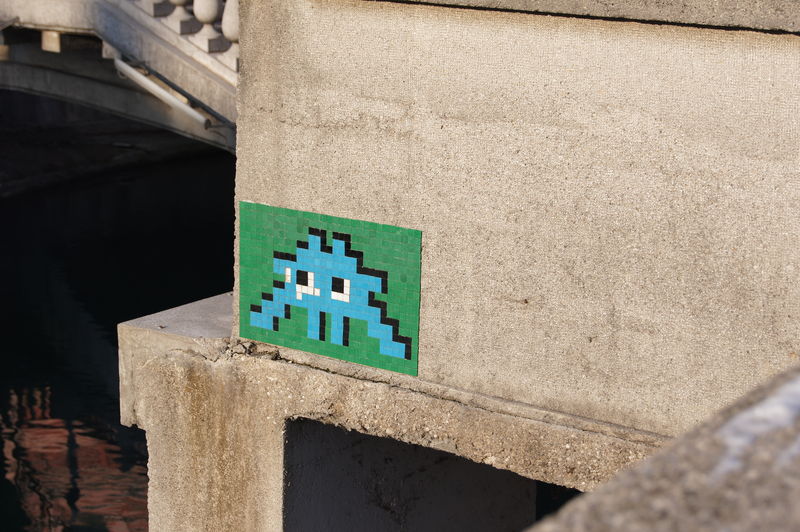
Titel: Space invader
Künstler: invader
Standort: Ljubljana
Schlagwörter: blau, schatten, wasser, fluss, grün, grau, schwarz, straße, türkis, weiss, gebäude, wand, augen, gesicht, stein, bild, spiegelung, brücke, keramik, ecke, modern, mauer, treppe, foto, berlin, rechteck, beton, draußen, fliesen, mosaik, kunst, quader, monster, tintenfisch, pixel, öffentlich, computer, puzzle, kleber, alien, street art, computergrafik, spielfigur, straßenkunst, er vblau, 8bit, space invader